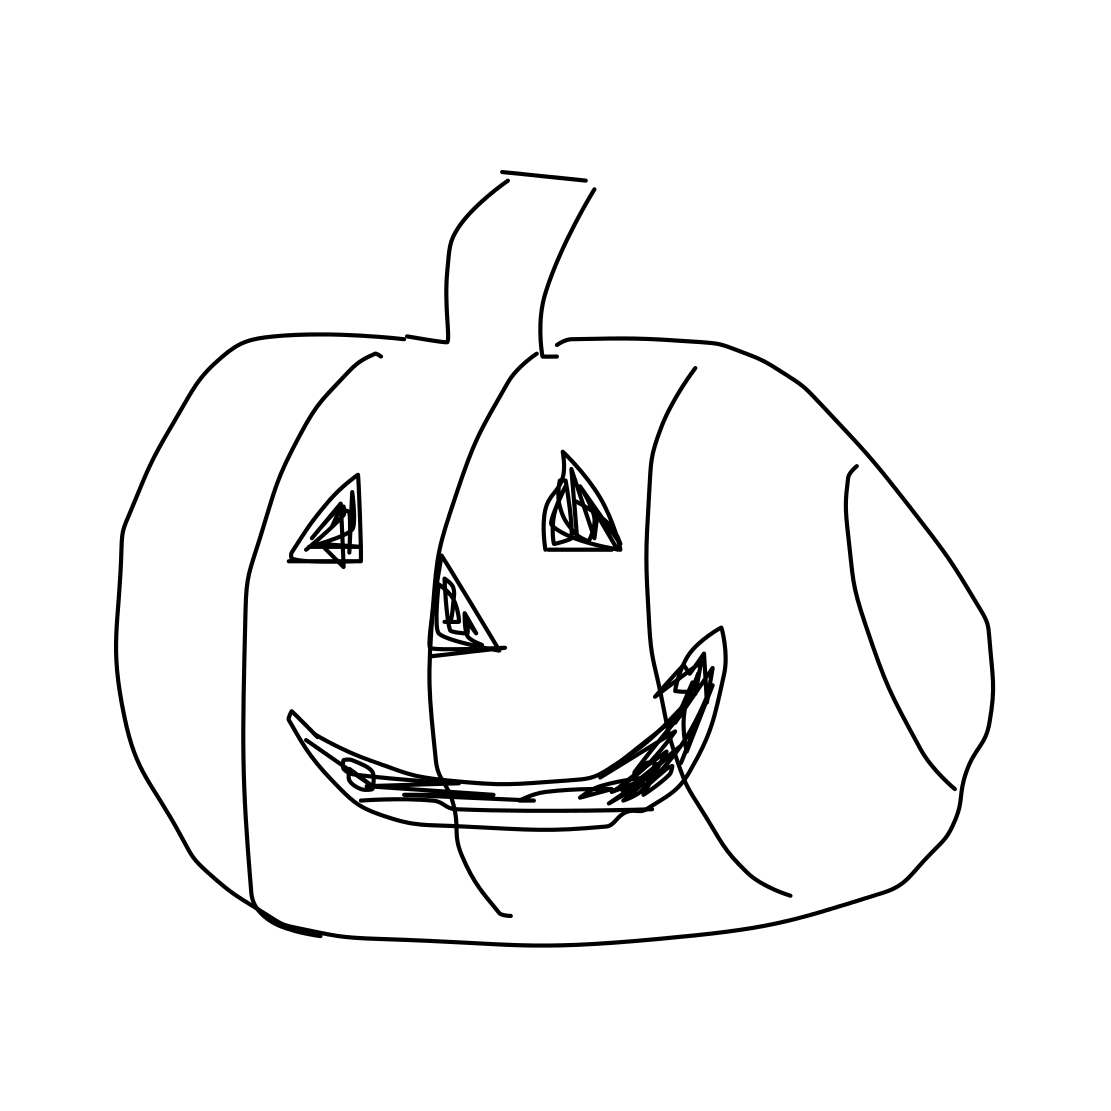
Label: pumpkin